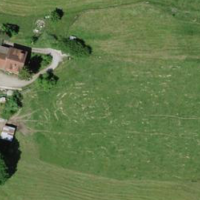
EUNIS habitat code: 25
Species observed at this site:
Chelidonium majus